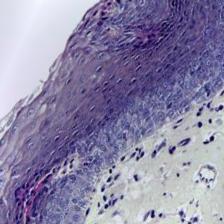
Diagnosis: Normal